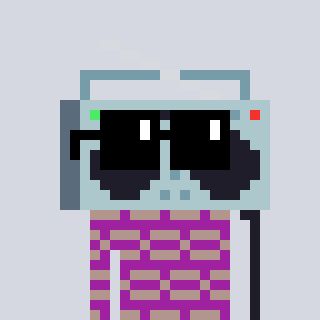
a pixel art character with square black sunglasses, a boombox-shaped head and a magenta-colored body on a cool background